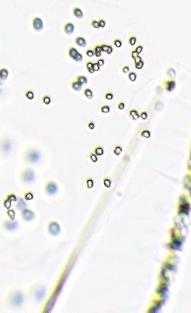
Label: Phaeocystis